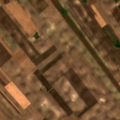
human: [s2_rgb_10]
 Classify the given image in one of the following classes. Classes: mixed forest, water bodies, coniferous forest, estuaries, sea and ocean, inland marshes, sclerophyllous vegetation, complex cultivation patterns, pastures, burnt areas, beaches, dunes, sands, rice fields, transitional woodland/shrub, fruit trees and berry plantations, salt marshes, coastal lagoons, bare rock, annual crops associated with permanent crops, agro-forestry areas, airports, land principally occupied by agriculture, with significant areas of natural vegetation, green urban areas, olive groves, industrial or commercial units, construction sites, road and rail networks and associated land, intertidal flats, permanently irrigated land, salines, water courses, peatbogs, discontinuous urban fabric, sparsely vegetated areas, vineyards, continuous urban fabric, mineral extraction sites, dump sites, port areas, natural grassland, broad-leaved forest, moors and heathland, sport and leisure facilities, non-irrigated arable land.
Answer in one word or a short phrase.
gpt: non-irrigated arable land